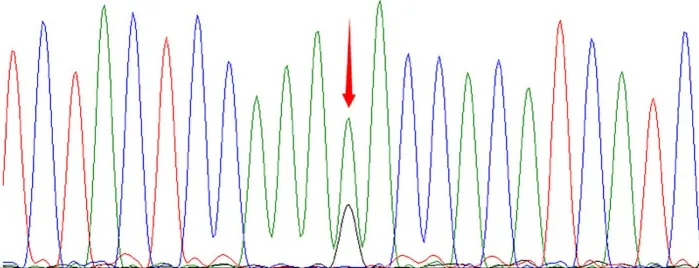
Sequencegrams. M.13513G>A was identified in the DNA of the patient (A).
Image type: chart (chart)